Interaction volume radius: 5 \u00c5
Interaction volume height: 15 \u00c5
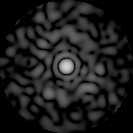
Disorder parameter: 0.7903